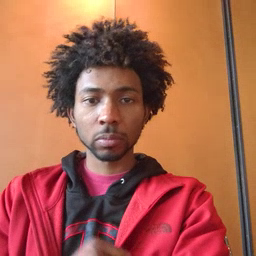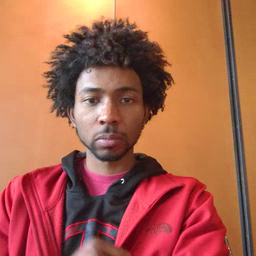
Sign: touch